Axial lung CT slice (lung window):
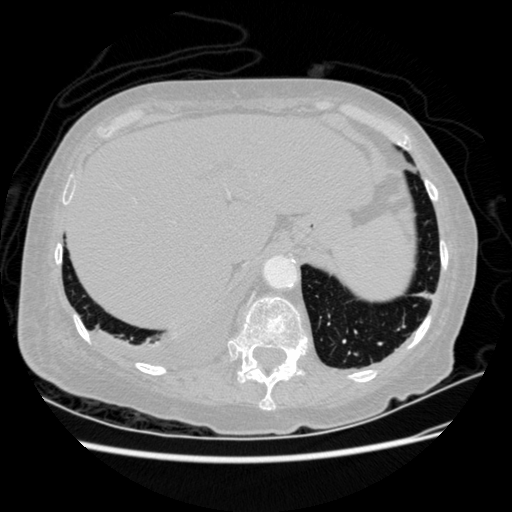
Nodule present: no